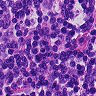
Metastatic tissue present: no